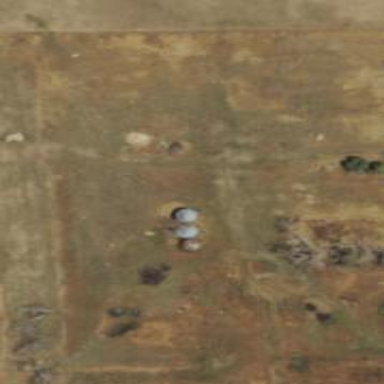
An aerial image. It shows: Silo.